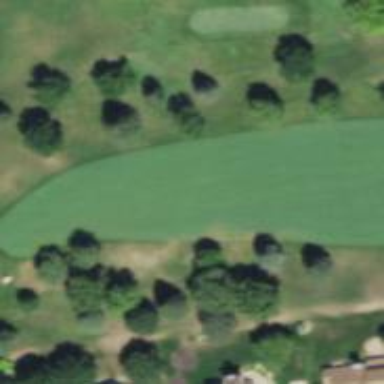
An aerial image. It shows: View of golf hole.